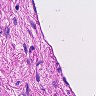
Metastatic tissue present: no